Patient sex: F
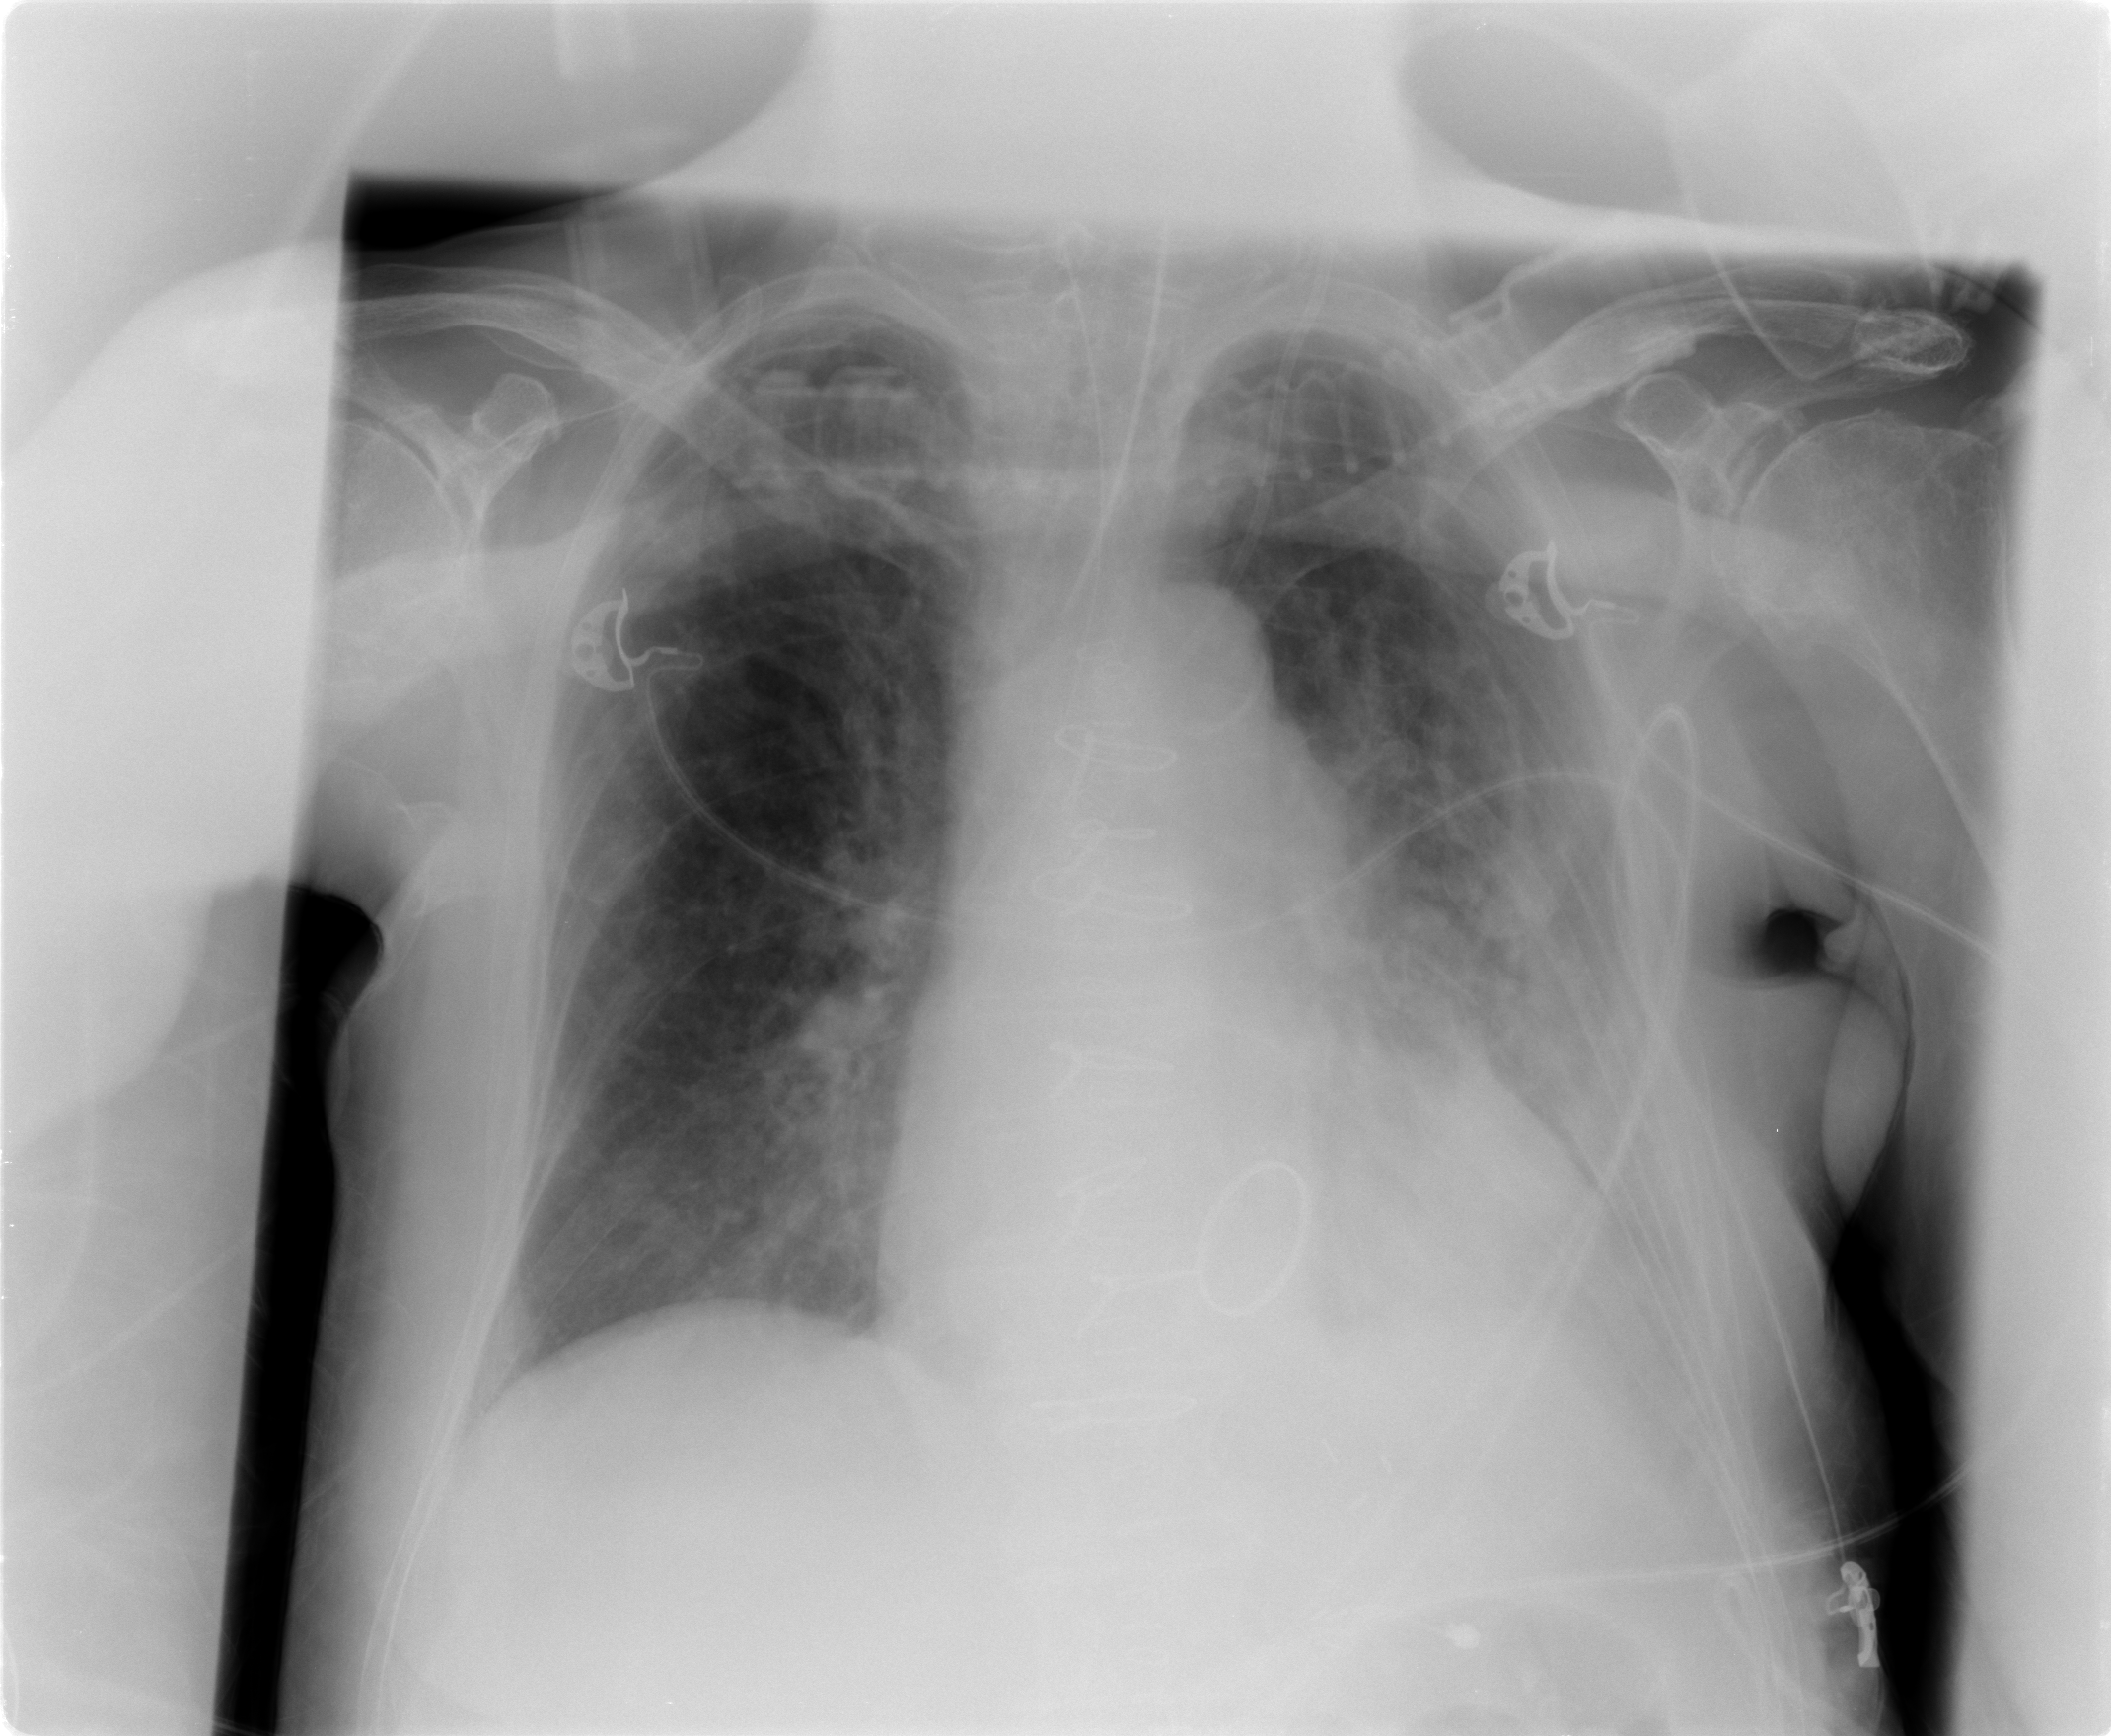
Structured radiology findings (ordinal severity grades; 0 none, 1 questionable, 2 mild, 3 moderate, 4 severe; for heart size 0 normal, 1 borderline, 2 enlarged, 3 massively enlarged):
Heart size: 2
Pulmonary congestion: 2
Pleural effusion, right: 0
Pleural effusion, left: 2
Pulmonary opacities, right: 0
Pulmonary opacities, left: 0
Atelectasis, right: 2
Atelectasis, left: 2